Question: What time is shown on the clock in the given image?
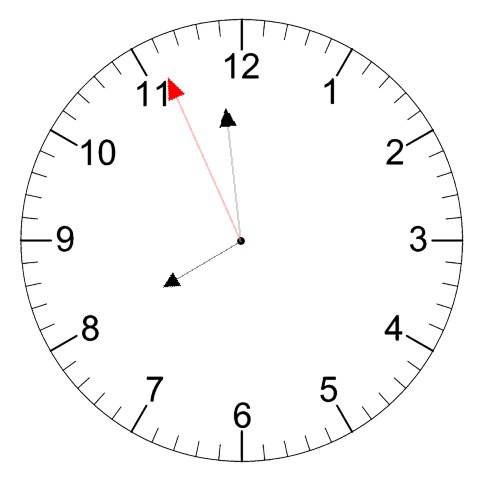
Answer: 07:58:56